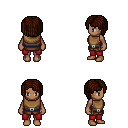
a pixel art fantasy rpg character, female body template, human, dark skin, leather chest armor, red pants, brown pageboy hairstyle, four views (front, back, left, right), 2x2 character sprite sheet, small pixel art, hard edges, no anti-aliasing